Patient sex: M
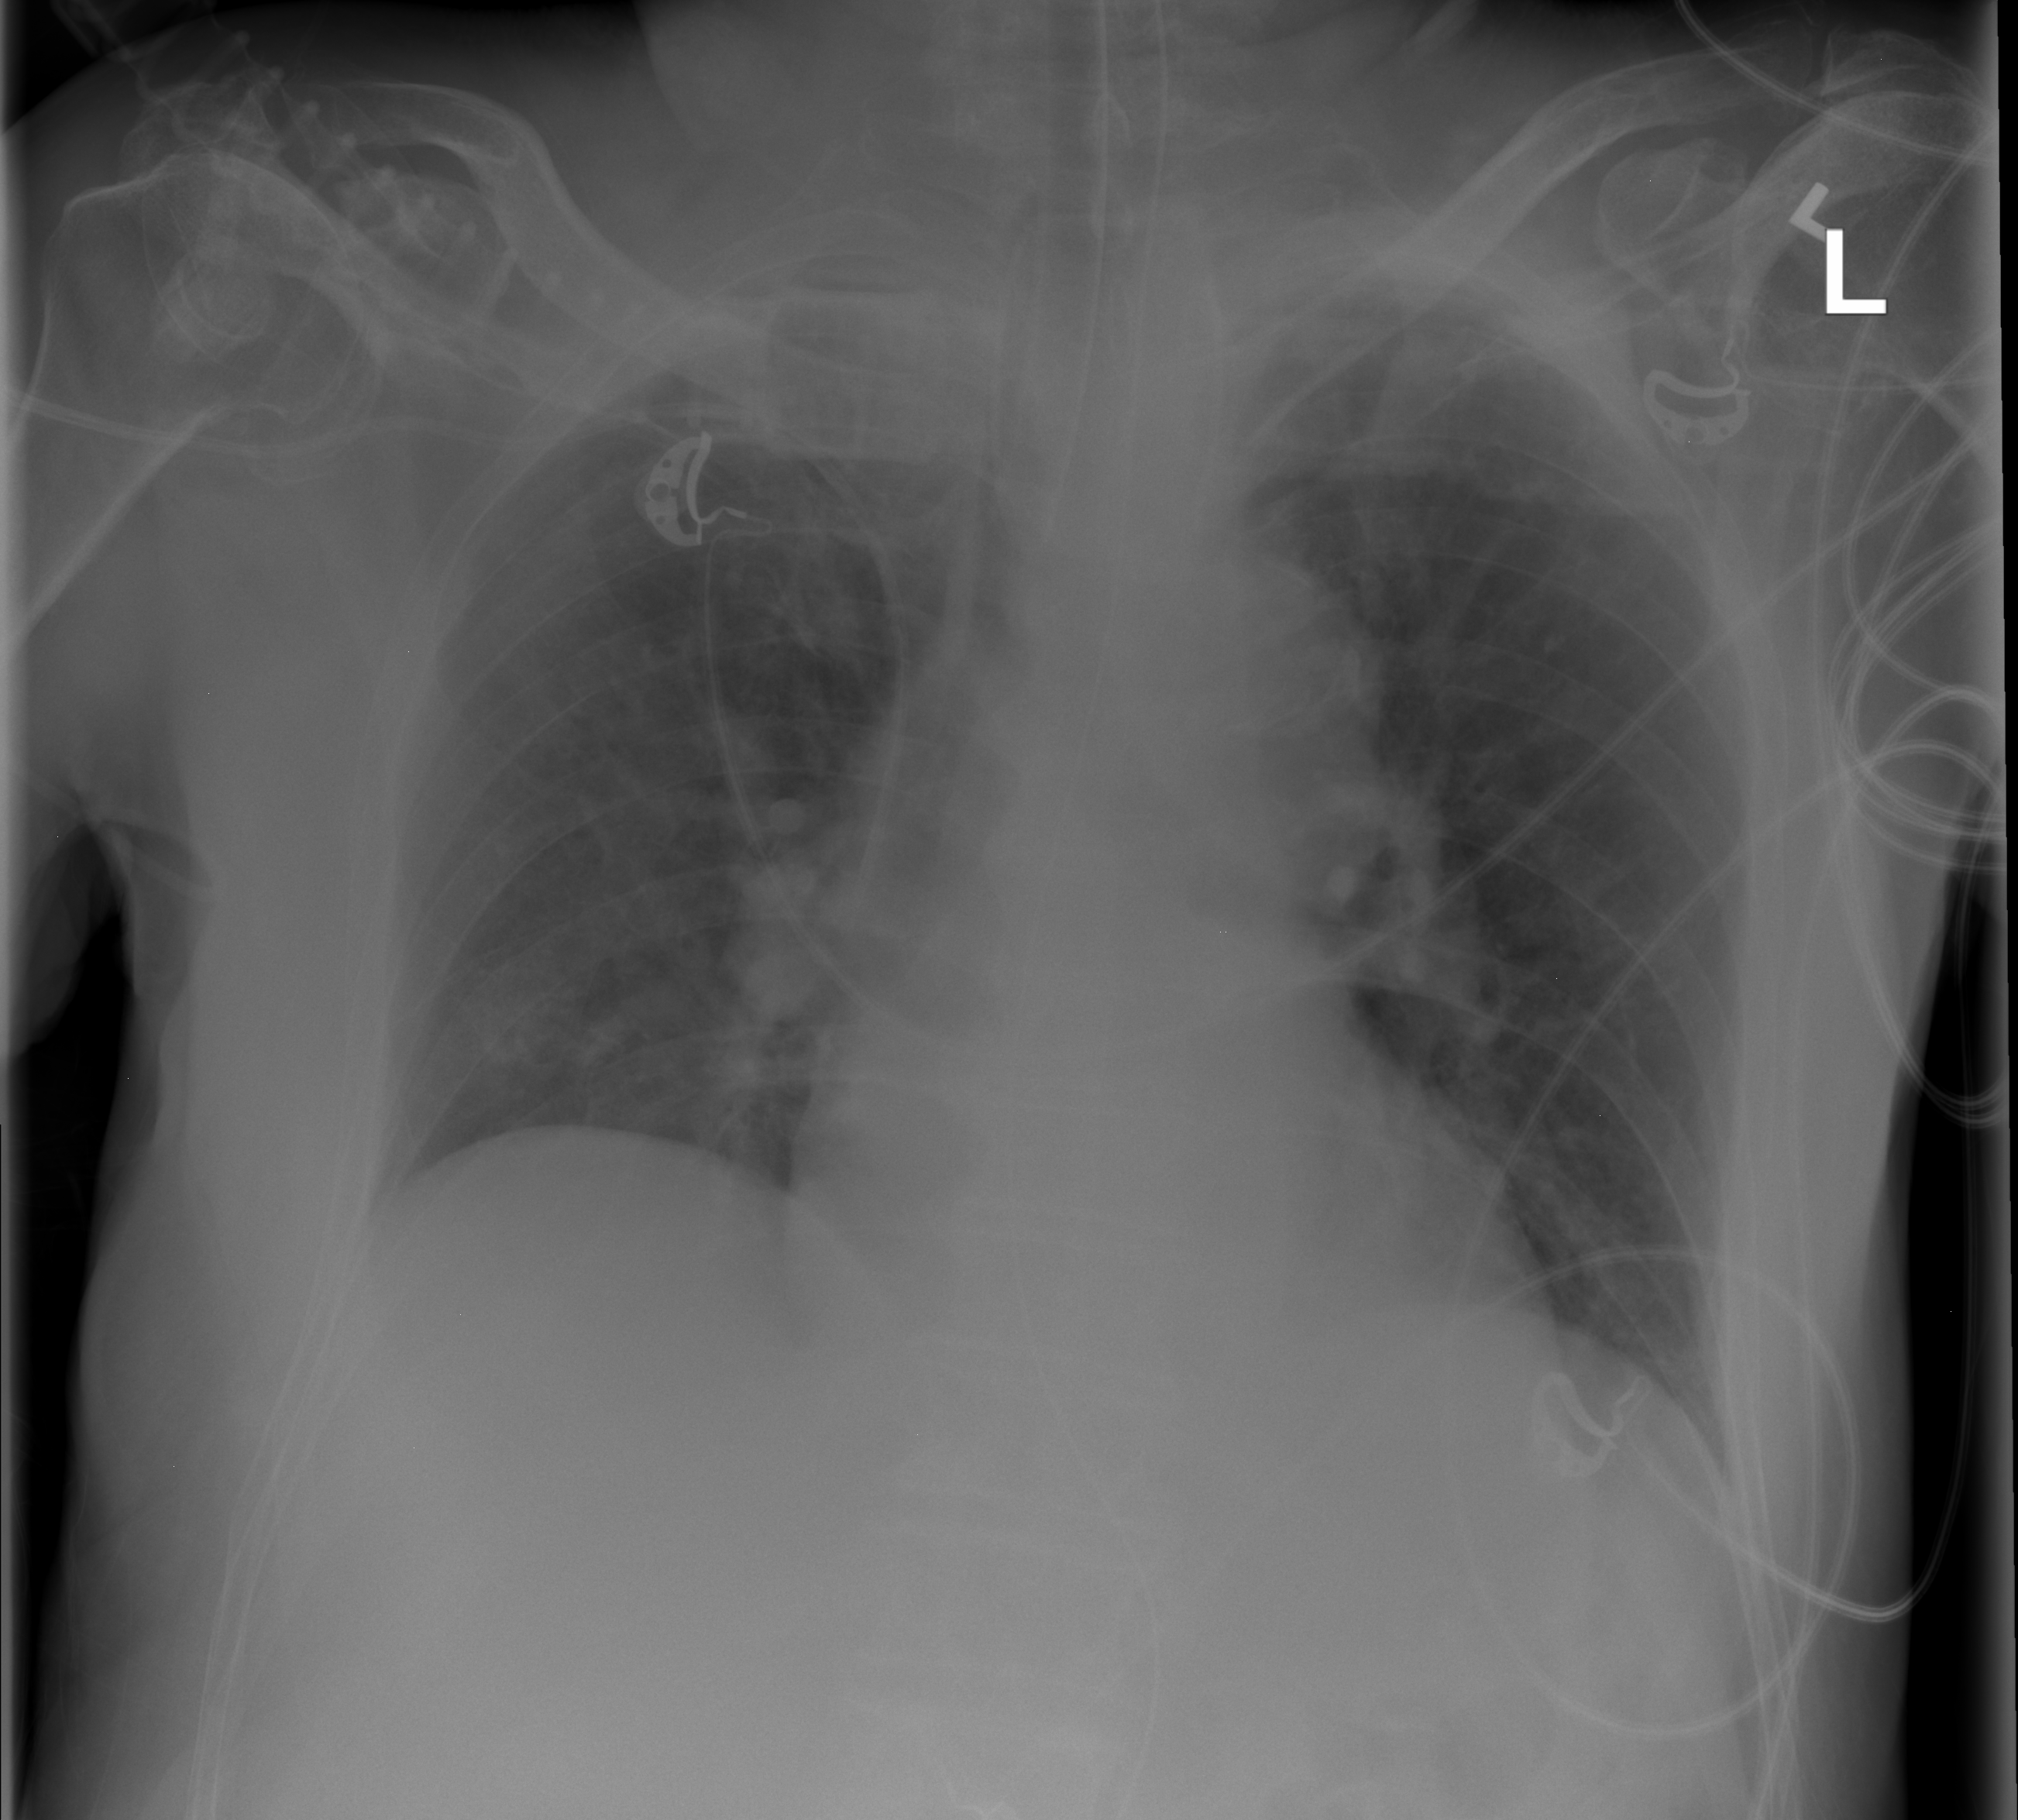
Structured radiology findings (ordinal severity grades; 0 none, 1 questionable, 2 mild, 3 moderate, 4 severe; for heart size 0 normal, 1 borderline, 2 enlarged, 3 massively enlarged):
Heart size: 0
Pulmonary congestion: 0
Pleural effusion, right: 0
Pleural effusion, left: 0
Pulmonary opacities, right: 0
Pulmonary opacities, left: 0
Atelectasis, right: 2
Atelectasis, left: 2